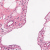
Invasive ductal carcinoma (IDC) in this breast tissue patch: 0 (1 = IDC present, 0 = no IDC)